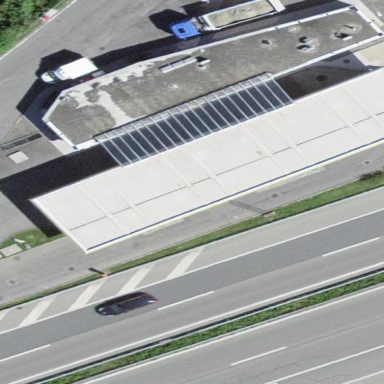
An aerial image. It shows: View of roof of building.